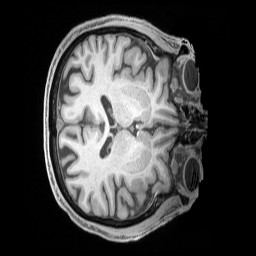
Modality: T1w
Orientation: axial
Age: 69
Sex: male